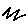
Label: zigzag